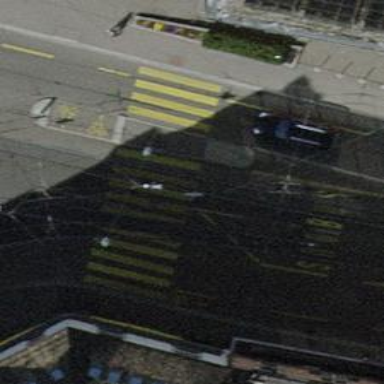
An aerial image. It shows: Tram crossing on the railway.